Question:
I want to do that
If the cell position changed , the serial number would get re-order by itself sequentially while changing the position.is it possible for us while changing the cell position ...serial no column would reorder by itself..in TABLEVIEW
For example .. Suppose der are five rows as (: F1 as : 1,F2 as 2, F3 as 3, F4 as 4, F5 as 5)if f1 move to second place on click of down button then f1 srno would become 2 and f2 would be 1 dynamically after shifting the cell ..
or if f5 move to upward position on click of up button, then srno for f5 would become 4 and f4 srno would become 5 ..
Kindly provide me a logic for that?
my code :
'''
ReadOnlyIntegerProperty selectedIndex = tableupdateSpacee.getSelectionModel().selectedIndexProperty();
upaction.setOnAction(new EventHandler<ActionEvent>() {
@Override
public void handle(ActionEvent evt) {
int index = tableupdateSpacee.getSelectionModel().getSelectedIndex();
// swap items
tableupdateSpacee.getItems().add(index-1, tableupdateSpacee.getItems().remove(index));
// select item at new position
tableupdateSpacee.getSelectionModel().clearAndSelect(index-1);
int a=colFieldSrno.getCellData(index);
colFieldSrno.setCellValueFactory(new PropertyValueFactory<>("srno"));
System.out.println("col serial number"+colFieldSrno.getCellData(index));
// tableupdateSpacee.getColumns().add(colFieldSrno.getCellData(index));
tableupdateSpacee.setItems(modelUpdateSpace);
tableupdateSpacee.refresh();
}
});
downaction.setOnAction(evt -> {
int index = tableupdateSpacee.getSelectionModel().getSelectedIndex();
// swap items
tableupdateSpacee.getItems().add(index+1, tableupdateSpacee.getItems().remove(index));
// select item at new position
tableupdateSpacee.getSelectionModel().clearAndSelect(index+1);
tableupdateSpacee.refresh();
});
'''
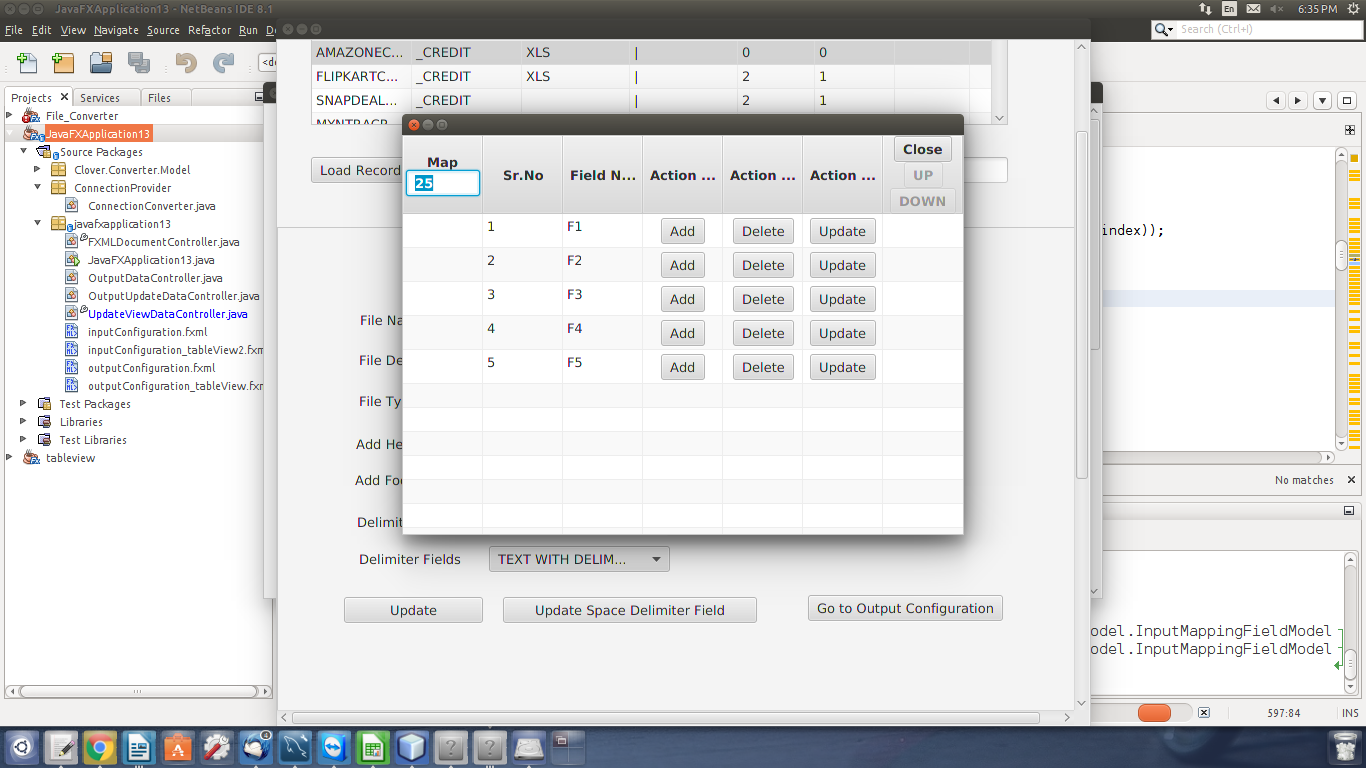
Answer: You can do this without having a 'srNo' property in your table model at all. Just do:
'''
TableColumn<S,Void> colFieldSrno = new TableColumn<>("Sr.No");
colFieldSrNo.setCellFactory(tc -> new TableCell<S,Void>() {
@Override
public void updateIndex(int index) {
super.updateIndex(index);
if (index < 0 || index >= tableupdateSpacee.getItems().size()) {
setText(null);
} else {
setText(Integer.toString(index+1));
}
}
});
'''
(here you need to replace 'S' with whatever class you are using as your table model). Remove the 'cellValueFactory' for the column entirely (the value is basically the index, it is not part of your table model), and remove the 'srNo' property from the table model.
If you need the 'srNo' property for other reasons (though you really shouldn't need it at all), then you just need to update it when you swap the values:
'''
upaction.setOnAction(new EventHandler<ActionEvent>() {
@Override
public void handle(ActionEvent evt) {
int index = tableupdateSpacee.getSelectionModel().getSelectedIndex();
// swap items
S item = tableupdateSpacee.getItems().get(index);
S previousItem = tableUpdateSpacee.getItems().get(index - 1);
previousItem.setSrNo(index);
item.setSrNo(index-1);
tableupdateSpacee.getItems().remove(index);
tableupdateSpacee.getItems().add(index-1, item);
// select item at new position
tableupdateSpacee.getSelectionModel().clearAndSelect(index-1);
}
});
'''
and similarly for the 'downaction'.